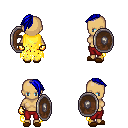
a pixel art fantasy rpg character, female body template, human, tanned skin, yellow tattered cape, red pants, blue long mohawk hairstyle, gold gloves, brown slippers, shield, four views (front, back, left, right), 2x2 character sprite sheet, small pixel art, hard edges, no anti-aliasing